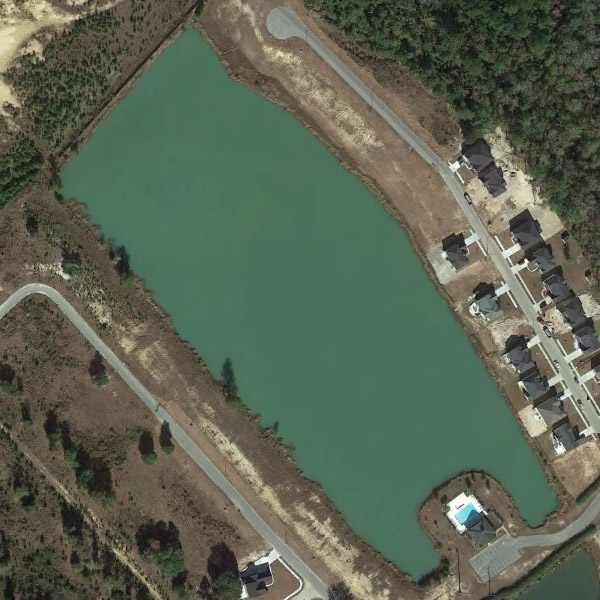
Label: Pond